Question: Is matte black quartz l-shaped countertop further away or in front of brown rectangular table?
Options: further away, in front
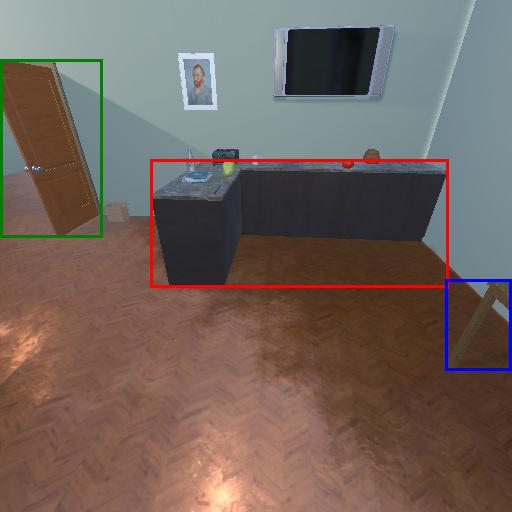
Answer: further away